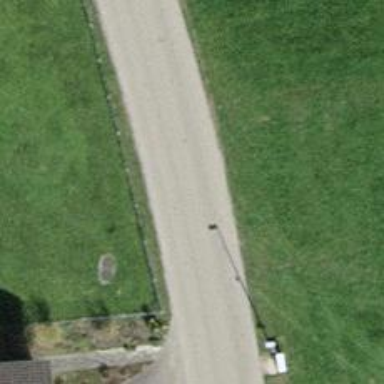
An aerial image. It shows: Unclassified road.